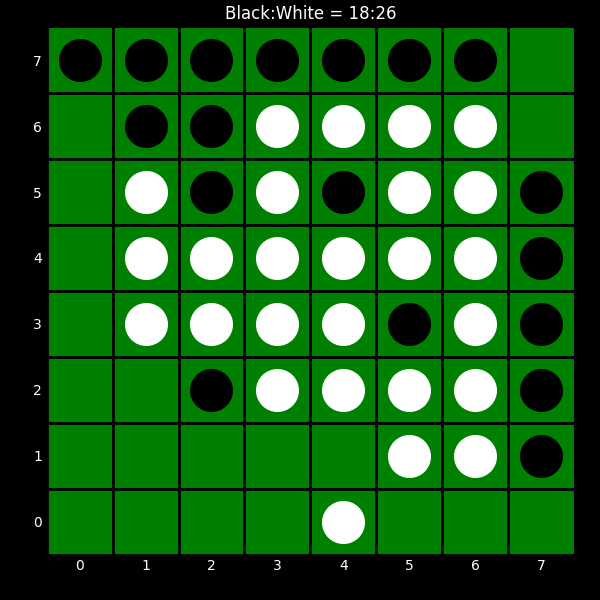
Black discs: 18
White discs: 26